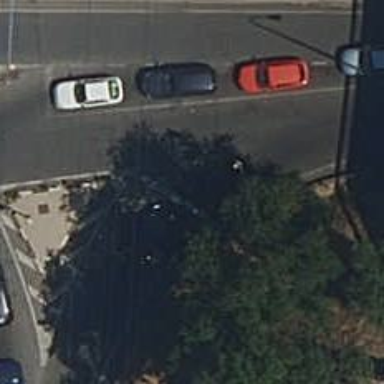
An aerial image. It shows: Road with traffic signals.